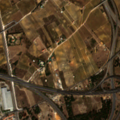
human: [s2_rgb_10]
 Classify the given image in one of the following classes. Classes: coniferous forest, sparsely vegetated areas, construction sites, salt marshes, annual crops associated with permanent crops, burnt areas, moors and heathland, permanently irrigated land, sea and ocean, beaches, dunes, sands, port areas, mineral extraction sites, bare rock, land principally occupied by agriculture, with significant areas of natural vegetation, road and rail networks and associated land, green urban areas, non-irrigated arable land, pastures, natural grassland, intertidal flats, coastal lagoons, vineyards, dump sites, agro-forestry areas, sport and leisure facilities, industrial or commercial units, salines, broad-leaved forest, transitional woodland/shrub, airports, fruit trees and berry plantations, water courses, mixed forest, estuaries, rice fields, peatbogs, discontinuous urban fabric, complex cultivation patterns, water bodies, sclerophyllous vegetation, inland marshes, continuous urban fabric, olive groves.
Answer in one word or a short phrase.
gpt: discontinuous urban fabric, industrial or commercial units, road and rail networks and associated land, vineyards, olive groves, land principally occupied by agriculture, with significant areas of natural vegetation